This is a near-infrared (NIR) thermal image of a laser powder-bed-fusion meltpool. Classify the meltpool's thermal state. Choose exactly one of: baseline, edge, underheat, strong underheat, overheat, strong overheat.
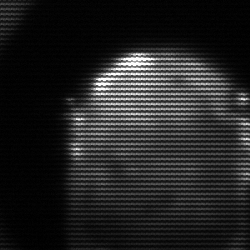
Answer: edge